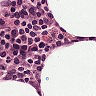
Metastatic tissue present: no